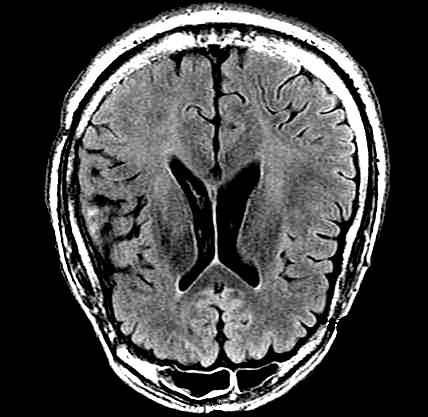
Label: notumor